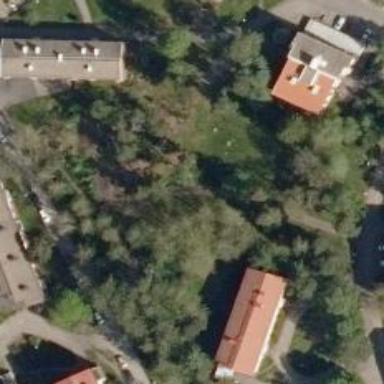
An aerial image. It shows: Park.